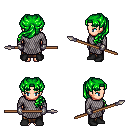
a pixel art fantasy rpg character, female body template, human, light skin, chain mail, robe skirt, green princess hairstyle, metal gloves, black shoes, spear, four views (front, back, left, right), 2x2 character sprite sheet, small pixel art, hard edges, no anti-aliasing